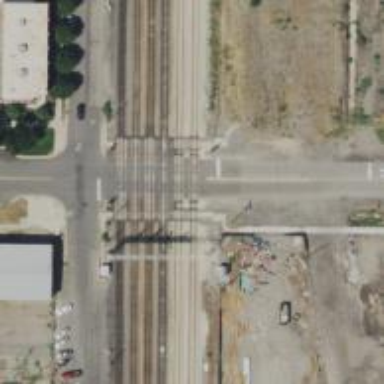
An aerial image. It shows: Crossing for the railway.